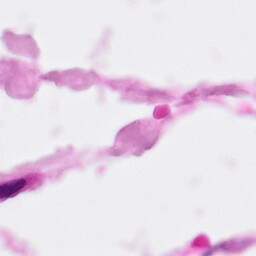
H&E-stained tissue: Pancreatic